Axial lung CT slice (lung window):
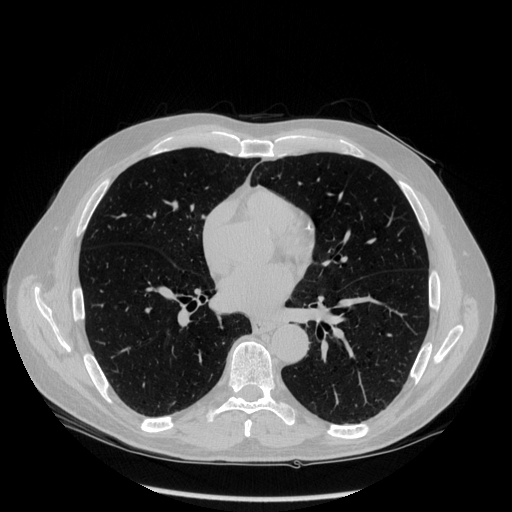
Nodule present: no